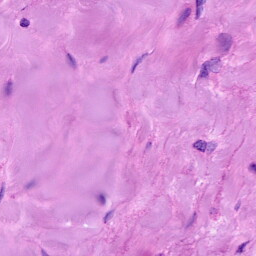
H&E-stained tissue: Breast